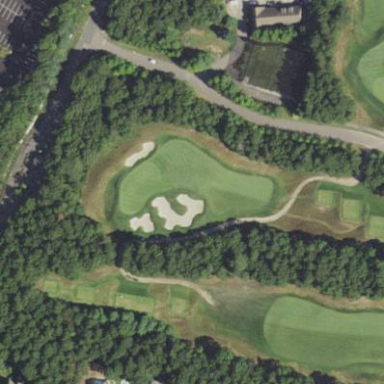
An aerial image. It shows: Golf rough area.